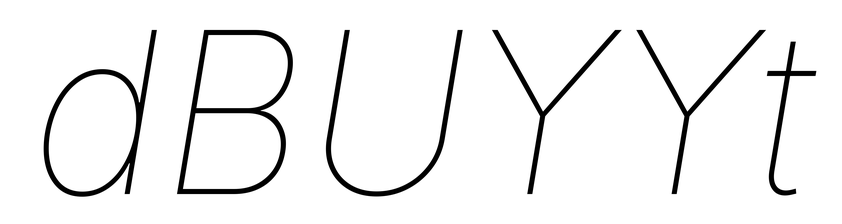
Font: Inter-Italic_Thin_Italic